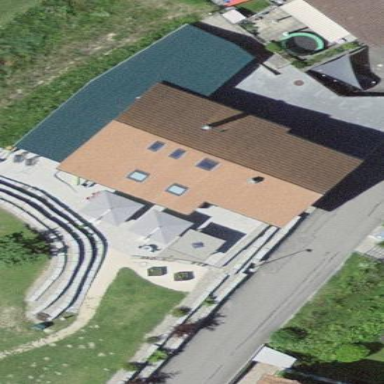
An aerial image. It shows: Residential building.